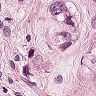
Metastatic tissue present: yes